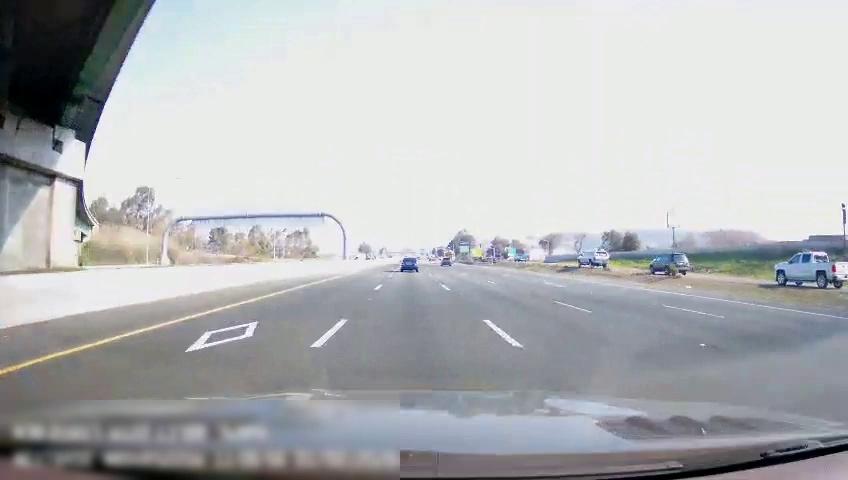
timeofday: Day
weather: Sunny
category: Drivable Space
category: Vehicles | Car
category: Vehicles | SUV
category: Drivable Space
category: Vehicles | Truck
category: Vehicles | SUV
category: Vehicles | SUV
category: Lanes | Current Lane
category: Lanes | Alternate Lane
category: Lanes | Current Lane
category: Lanes | Alternate Lane
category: Lanes | Alternate Lane
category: Lanes | Alternate Lane
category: Traffic | Signs
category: Traffic | Signs